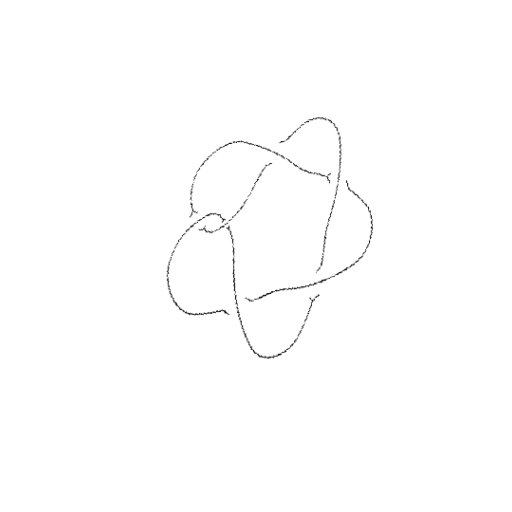
Crossing number: 6